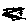
Label: zigzag